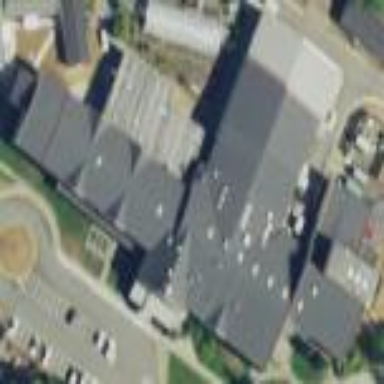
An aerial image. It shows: School building.